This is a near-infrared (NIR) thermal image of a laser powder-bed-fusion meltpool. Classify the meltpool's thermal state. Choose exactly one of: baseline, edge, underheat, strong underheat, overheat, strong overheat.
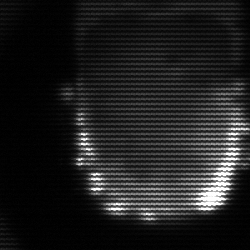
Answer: baseline